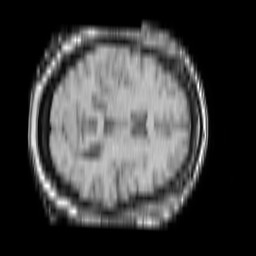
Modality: T1w
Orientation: axial
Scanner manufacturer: philips
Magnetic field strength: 1.5 T
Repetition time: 0.188 s
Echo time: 0.00186 s